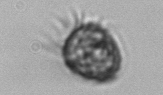
Label: Ciliophora